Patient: sex F, age 26
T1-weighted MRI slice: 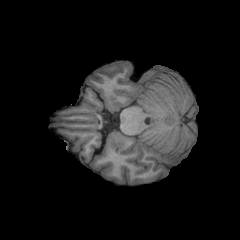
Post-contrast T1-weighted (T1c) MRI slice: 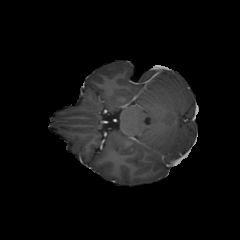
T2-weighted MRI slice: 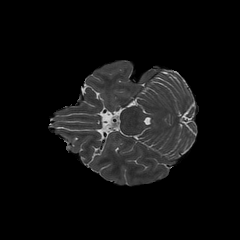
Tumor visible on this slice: no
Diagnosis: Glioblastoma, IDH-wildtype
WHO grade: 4